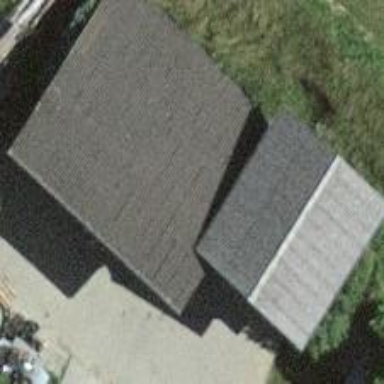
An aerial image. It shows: Garage building.